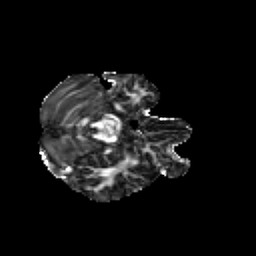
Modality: FA
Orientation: axial
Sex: male
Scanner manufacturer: siemens
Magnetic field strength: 3 T
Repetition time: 5 s
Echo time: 0.071 s